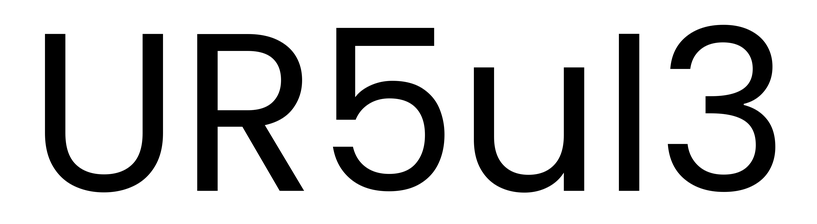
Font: Poppins-Regular